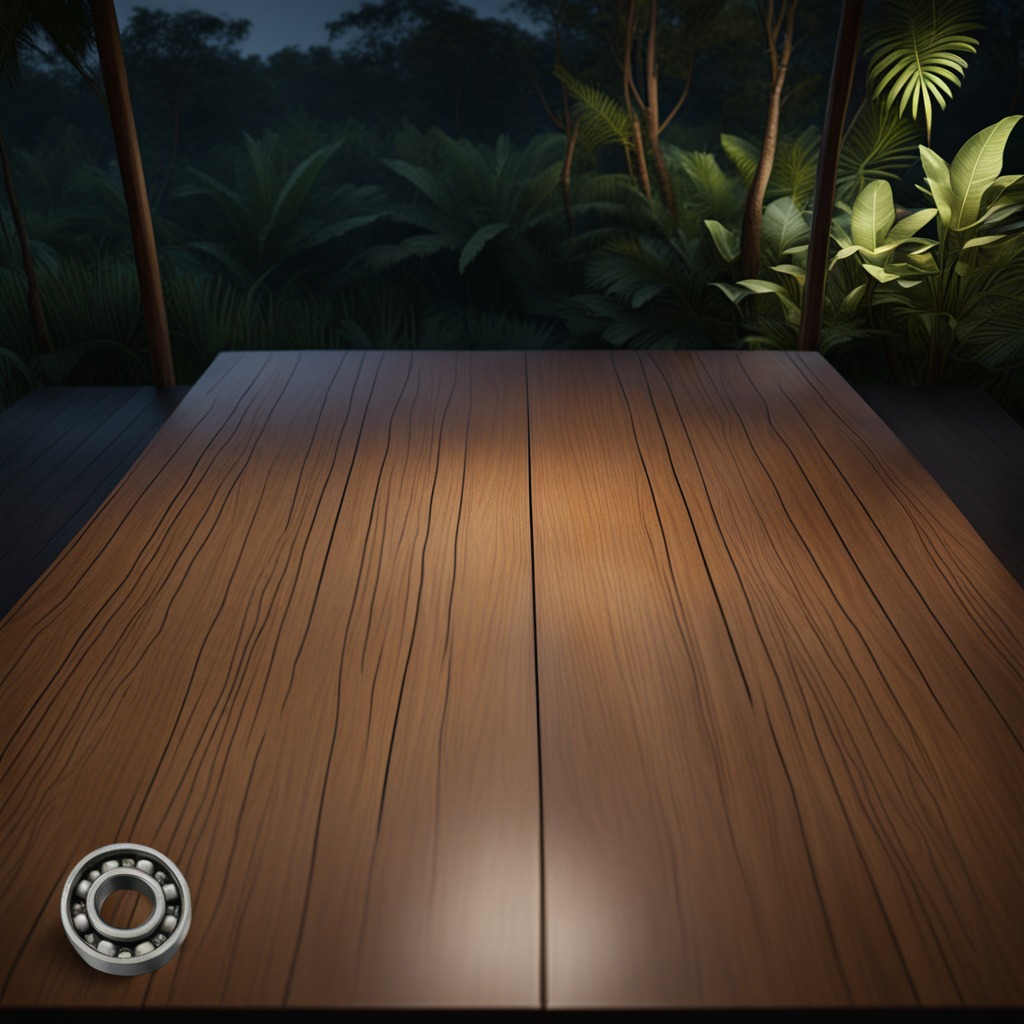
A metal ball bearing lies on the wooden table.